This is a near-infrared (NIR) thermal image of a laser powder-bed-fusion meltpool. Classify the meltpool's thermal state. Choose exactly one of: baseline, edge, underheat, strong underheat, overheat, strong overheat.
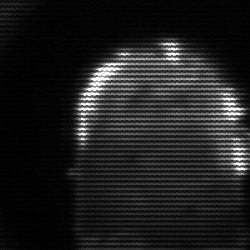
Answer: baseline